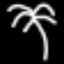
Label: palm tree